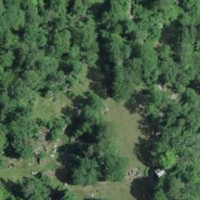
EUNIS habitat code: 23
Species observed at this site:
Geum rivale